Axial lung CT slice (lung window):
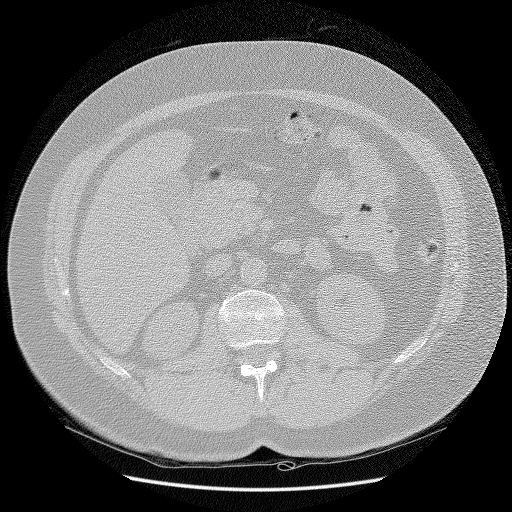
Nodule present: no